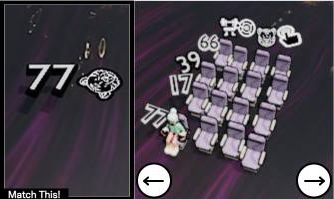
Task: seats
Answer: no